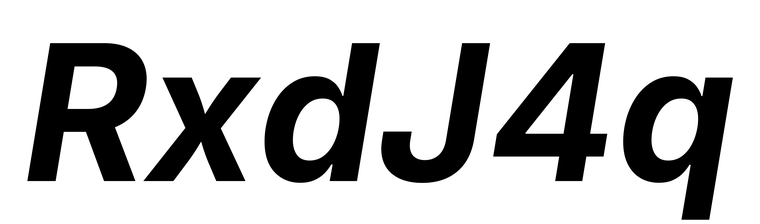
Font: Inter-Italic_Bold_Italic